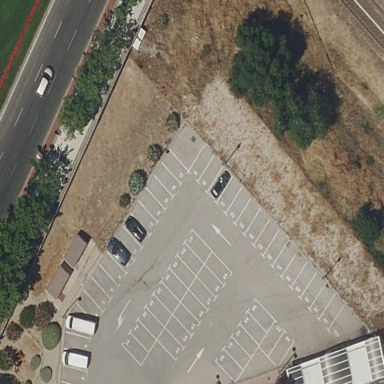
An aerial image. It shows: Parking area with surface.